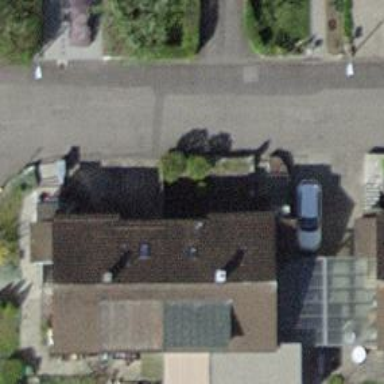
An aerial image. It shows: Semidetached house with gabled roof.